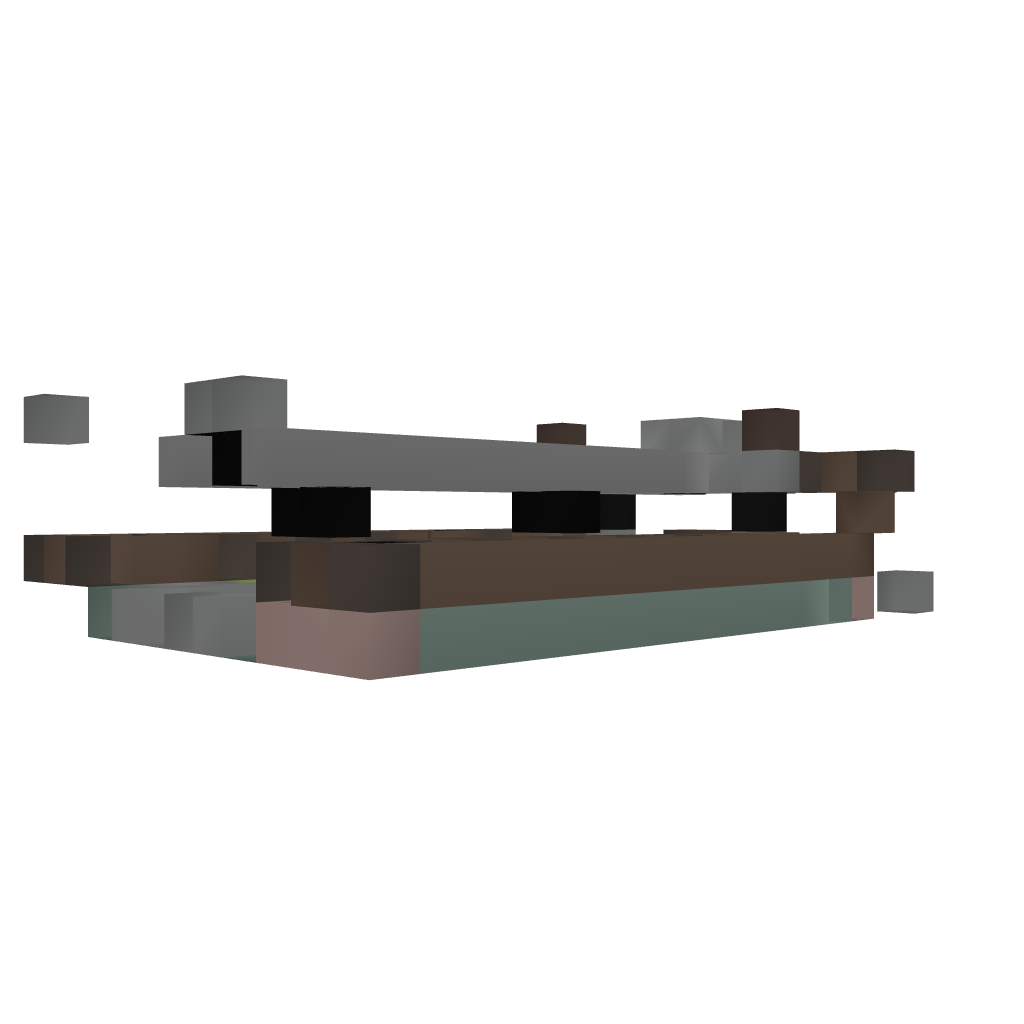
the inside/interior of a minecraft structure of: Corridor Run